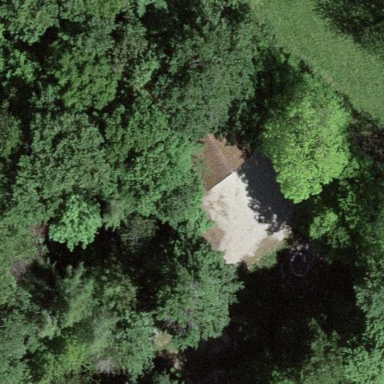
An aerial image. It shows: Cabin is depicted in the image.